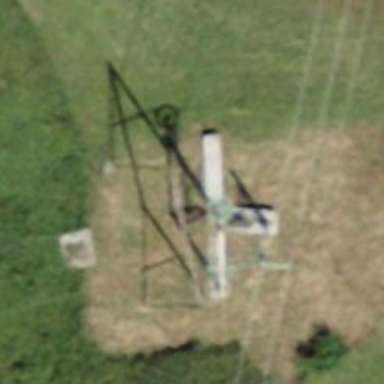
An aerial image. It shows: Pylon used for aerialway.